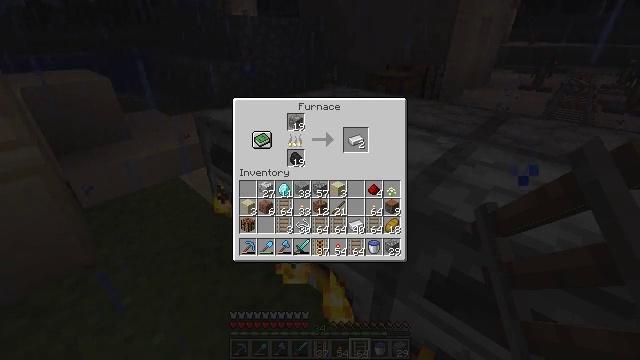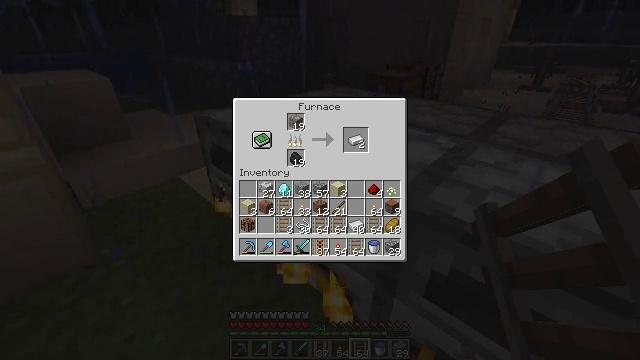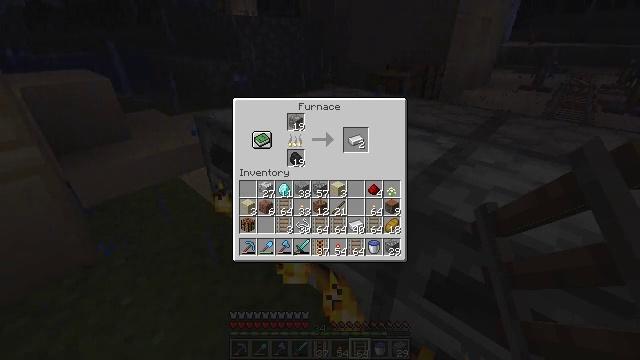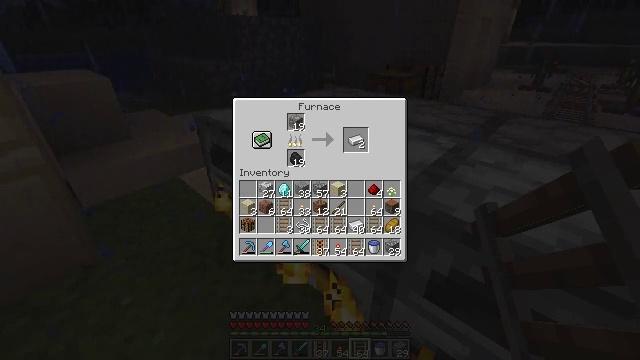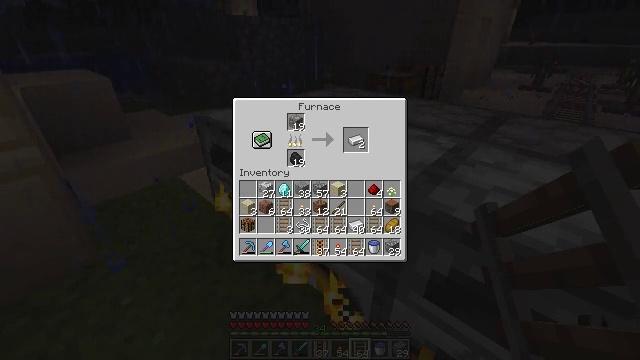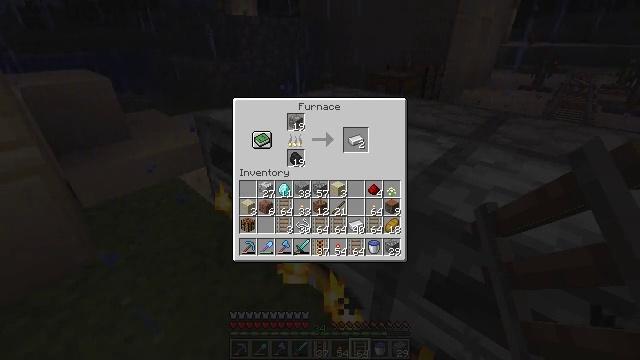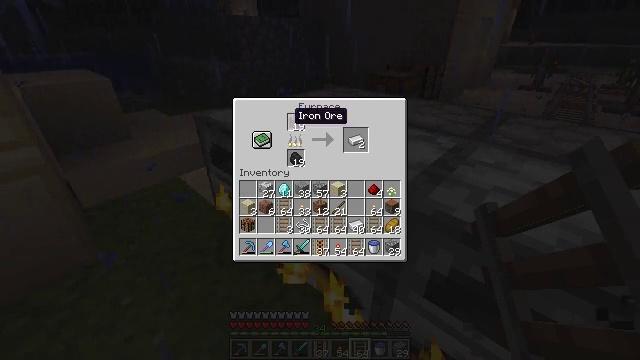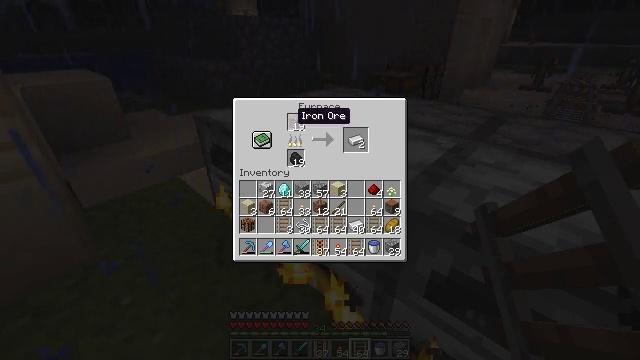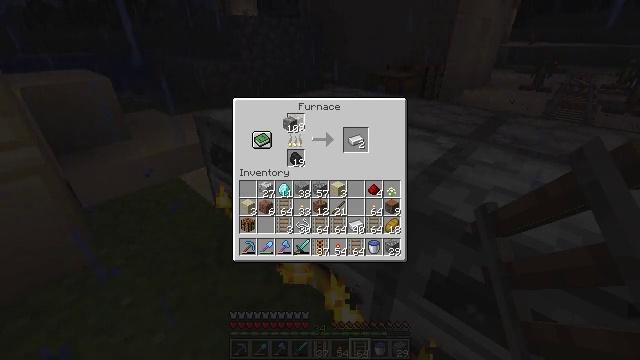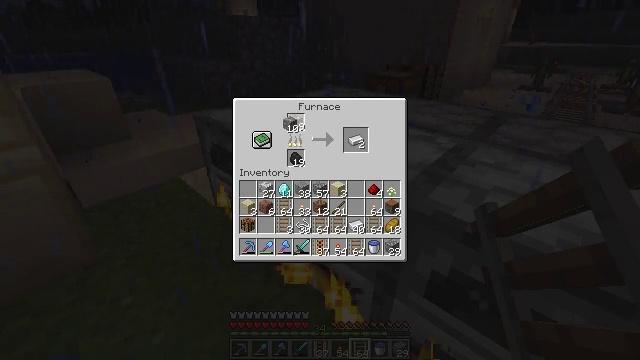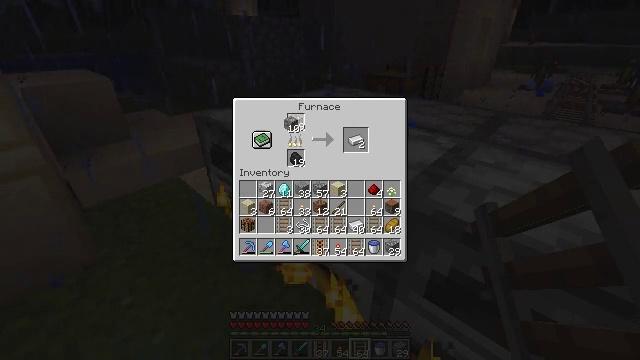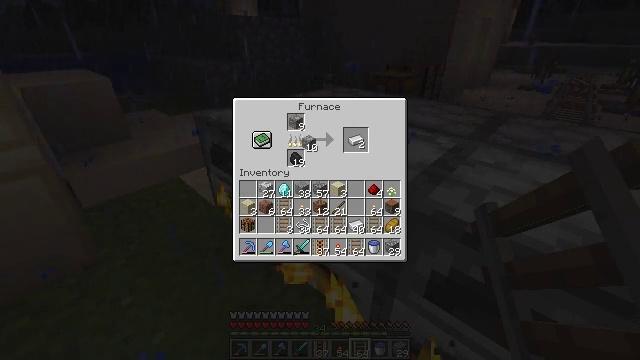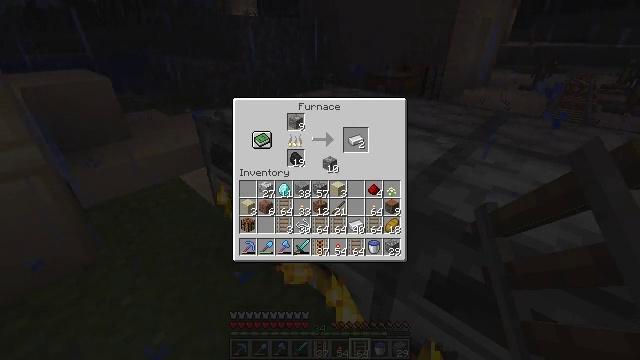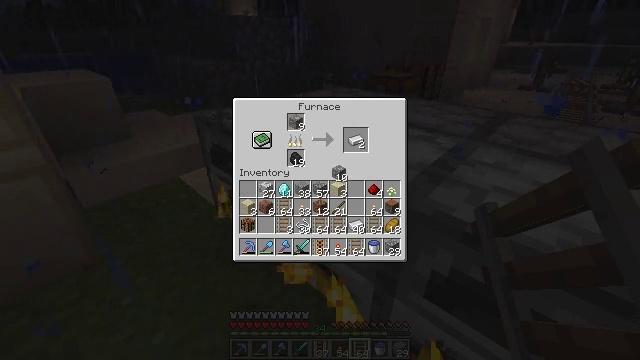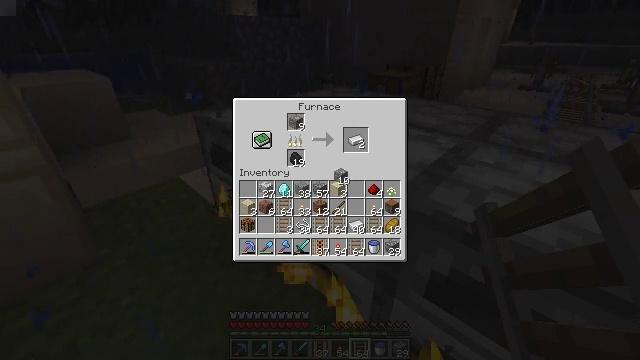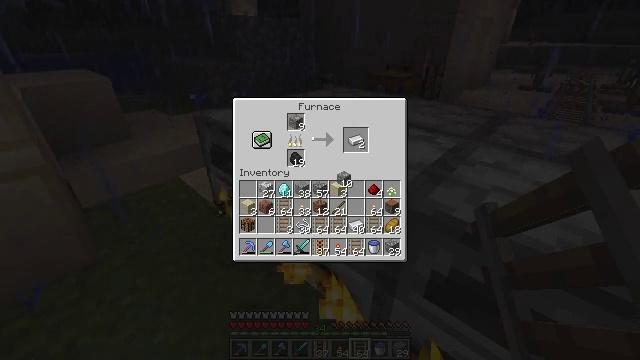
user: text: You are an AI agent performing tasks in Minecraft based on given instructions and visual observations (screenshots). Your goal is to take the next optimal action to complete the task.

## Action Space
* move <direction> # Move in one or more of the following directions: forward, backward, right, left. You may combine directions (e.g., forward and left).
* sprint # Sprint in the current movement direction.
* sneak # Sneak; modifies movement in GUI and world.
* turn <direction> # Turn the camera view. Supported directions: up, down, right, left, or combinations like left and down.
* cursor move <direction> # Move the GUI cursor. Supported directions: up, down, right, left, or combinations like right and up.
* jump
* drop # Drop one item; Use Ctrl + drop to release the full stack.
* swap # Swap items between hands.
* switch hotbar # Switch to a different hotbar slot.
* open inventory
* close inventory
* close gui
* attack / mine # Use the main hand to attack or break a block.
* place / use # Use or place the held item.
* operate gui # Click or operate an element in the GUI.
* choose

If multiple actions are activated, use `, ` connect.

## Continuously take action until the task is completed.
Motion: motion action
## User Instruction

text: Remove a smooth sandstone from the inventory.
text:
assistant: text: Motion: no_op
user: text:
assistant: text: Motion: no_op
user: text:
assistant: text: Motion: choose
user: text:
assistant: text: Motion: choose
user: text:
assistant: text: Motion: choose
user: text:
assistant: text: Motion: no_op
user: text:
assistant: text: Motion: no_op
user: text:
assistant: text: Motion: choose
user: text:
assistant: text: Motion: choose
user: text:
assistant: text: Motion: choose
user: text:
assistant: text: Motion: cursor move right and down
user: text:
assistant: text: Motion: cursor move right and down
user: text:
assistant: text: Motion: cursor move right and down
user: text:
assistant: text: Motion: no_op
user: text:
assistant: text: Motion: no_op
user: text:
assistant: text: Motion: no_op
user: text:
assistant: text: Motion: no_op
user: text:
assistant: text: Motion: no_op
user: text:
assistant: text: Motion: operate gui
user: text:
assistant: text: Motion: operate gui
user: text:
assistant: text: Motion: operate gui
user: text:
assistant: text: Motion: no_op
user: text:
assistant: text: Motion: no_op
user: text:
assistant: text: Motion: no_op
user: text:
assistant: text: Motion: no_op
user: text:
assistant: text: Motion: no_op
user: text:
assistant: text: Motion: no_op
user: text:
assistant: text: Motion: no_op
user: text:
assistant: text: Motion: turn right and up
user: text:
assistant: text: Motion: turn right and up